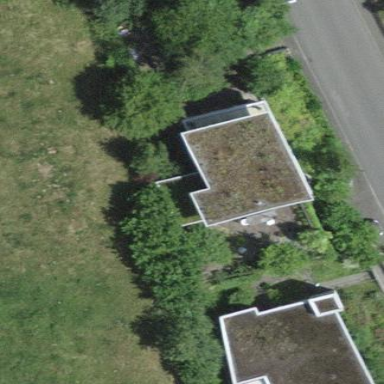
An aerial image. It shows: Detached building.